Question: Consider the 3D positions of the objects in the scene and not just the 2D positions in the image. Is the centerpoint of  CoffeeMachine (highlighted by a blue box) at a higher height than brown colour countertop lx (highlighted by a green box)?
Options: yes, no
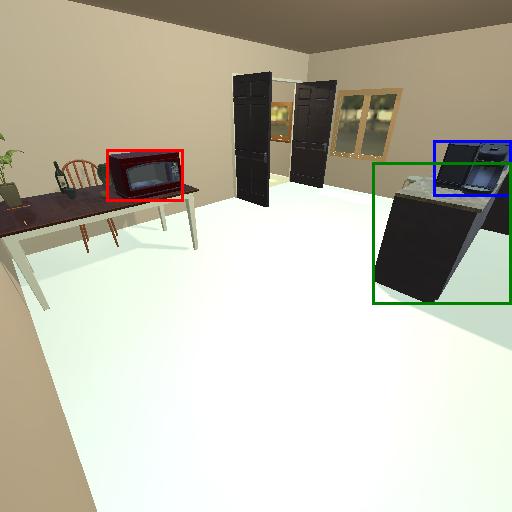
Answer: yes